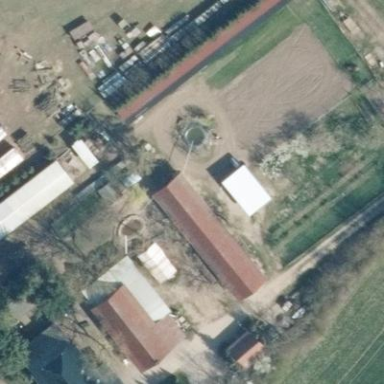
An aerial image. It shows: Farmyard area.